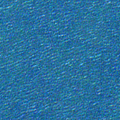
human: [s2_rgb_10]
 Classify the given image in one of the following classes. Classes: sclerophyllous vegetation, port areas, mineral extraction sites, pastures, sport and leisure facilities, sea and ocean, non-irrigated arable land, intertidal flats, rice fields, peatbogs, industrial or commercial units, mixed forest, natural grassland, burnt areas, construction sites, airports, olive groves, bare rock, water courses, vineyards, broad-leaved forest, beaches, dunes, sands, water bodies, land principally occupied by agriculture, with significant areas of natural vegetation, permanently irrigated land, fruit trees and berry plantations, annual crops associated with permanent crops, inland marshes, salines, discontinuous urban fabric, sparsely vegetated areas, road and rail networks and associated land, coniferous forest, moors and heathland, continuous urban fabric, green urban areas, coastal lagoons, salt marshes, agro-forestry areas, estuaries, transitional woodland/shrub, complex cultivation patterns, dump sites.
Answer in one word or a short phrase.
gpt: sea and ocean